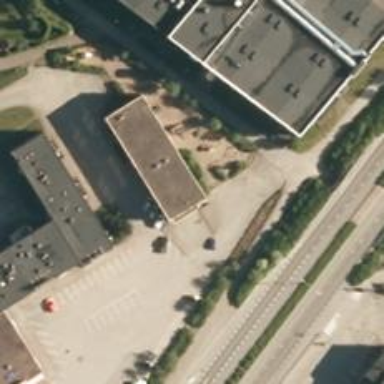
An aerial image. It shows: Kindergarten.